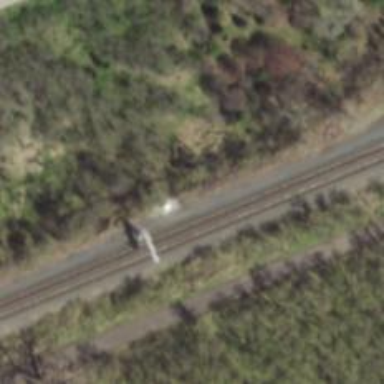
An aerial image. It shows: Railway track.